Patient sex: M
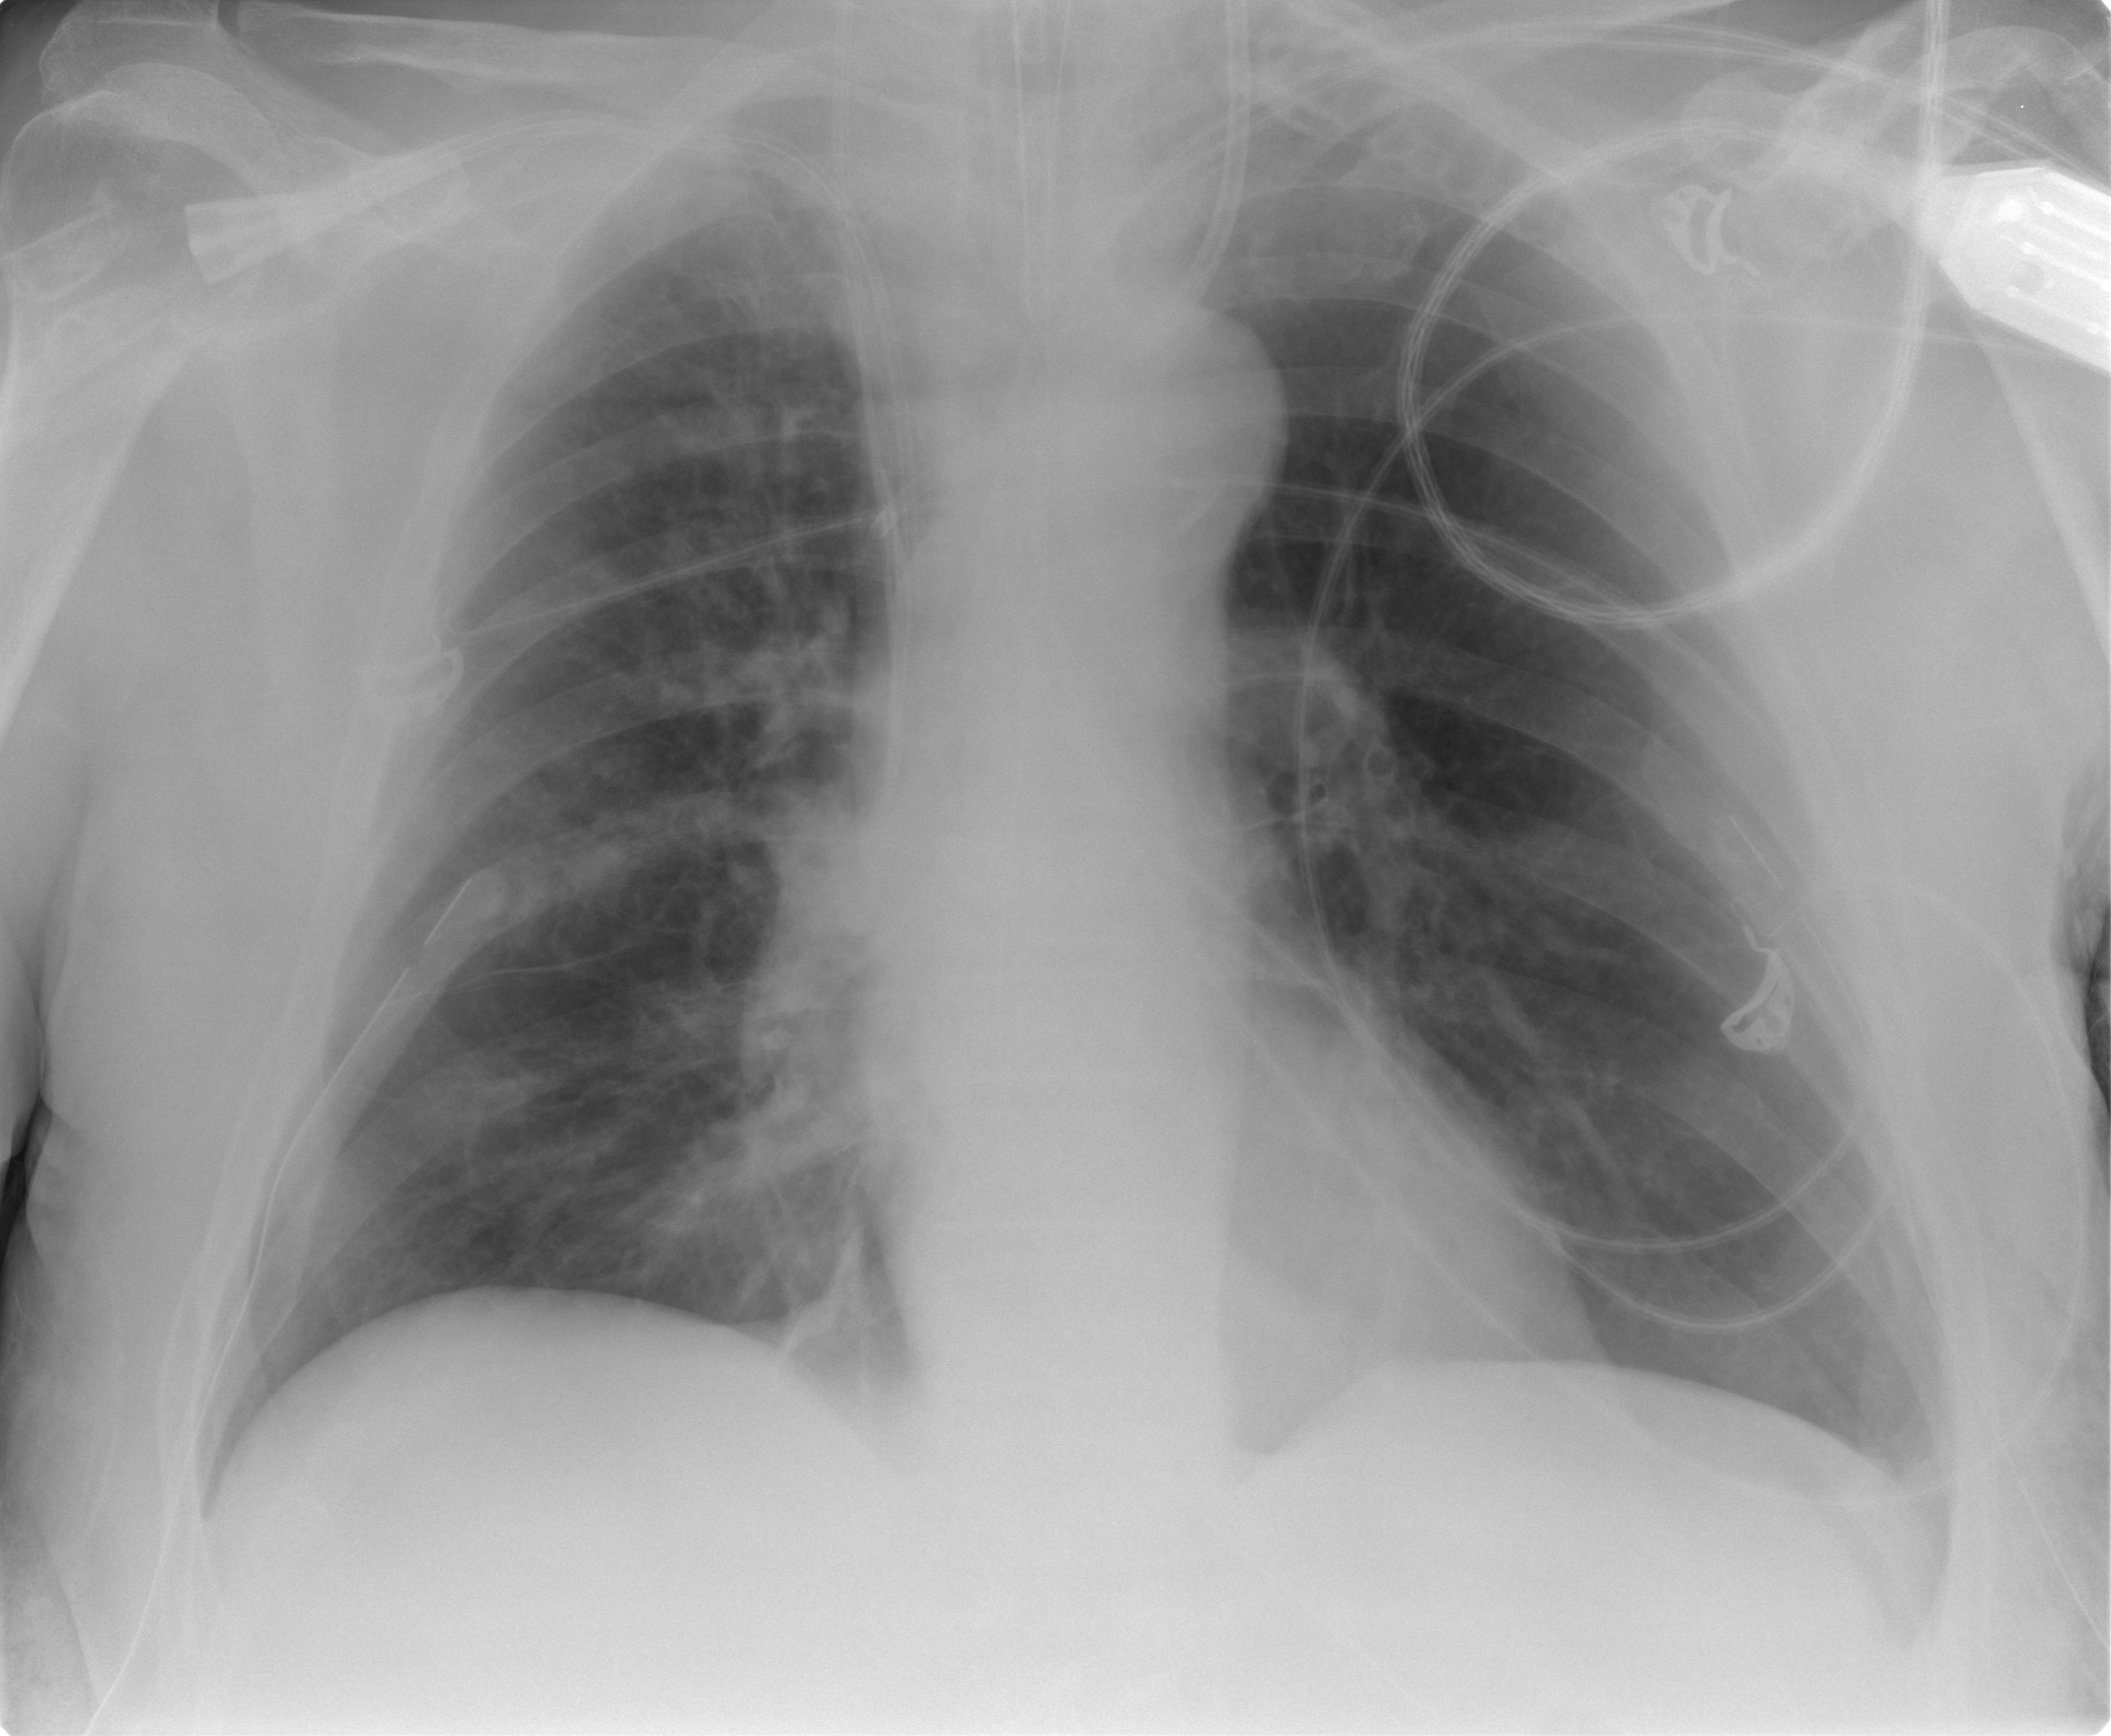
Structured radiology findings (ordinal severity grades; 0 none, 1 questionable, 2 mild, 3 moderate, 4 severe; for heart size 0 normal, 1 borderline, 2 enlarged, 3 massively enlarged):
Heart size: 0
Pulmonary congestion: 0
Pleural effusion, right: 0
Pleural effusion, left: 0
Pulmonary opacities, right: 0
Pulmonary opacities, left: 0
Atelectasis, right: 1
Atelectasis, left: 1